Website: lowes
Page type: payment
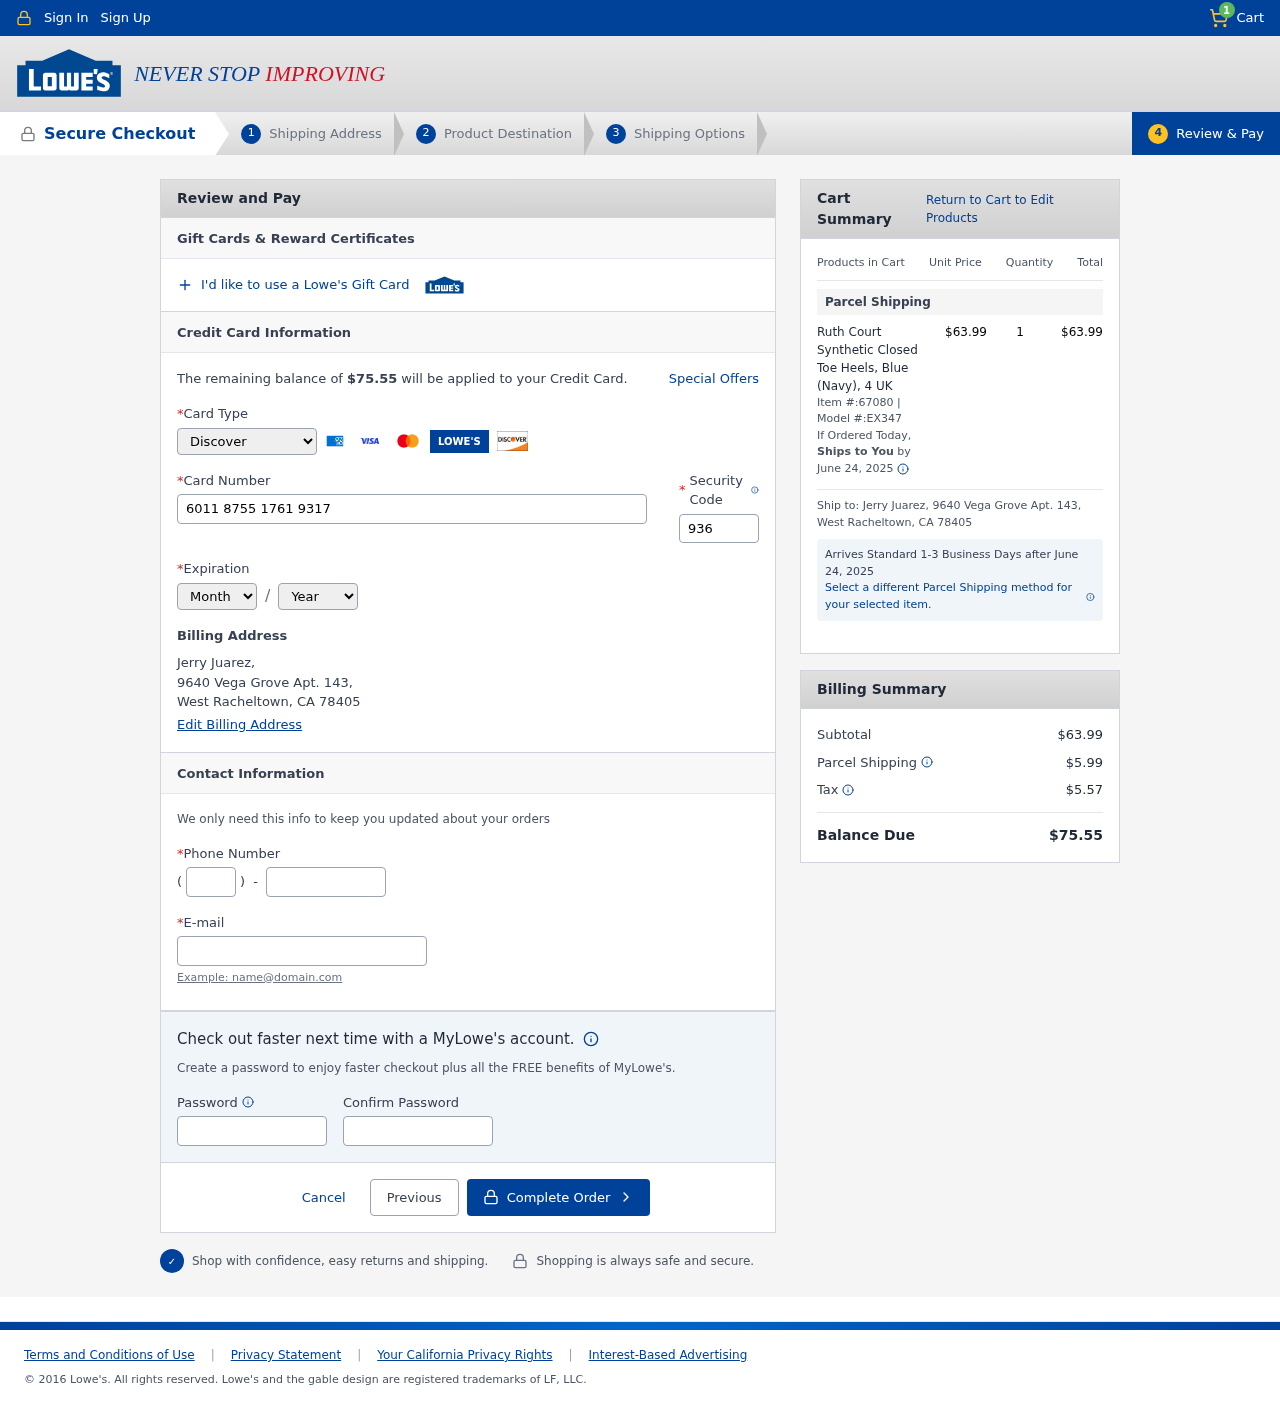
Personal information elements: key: PII_CARD_CVV
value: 936
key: PII_CARD_EXPIRY_MONTH
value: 01
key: PII_CARD_EXPIRY_YEAR
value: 26
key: PII_CARD_NUMBER
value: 6011 8755 1761 9317
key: PII_CARD_TYPE
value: Discover
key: PII_CITY_STATE_ZIP
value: West Racheltown, CA 78405
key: PII_EMAIL
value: jerry.juarez@hotmail.com
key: PII_FULLNAME
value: Jerry Juarez,
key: PII_PHONE
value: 4986685216
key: PII_PHONE_AREA
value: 498
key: PII_STREET
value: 9640 Vega Grove Apt. 143,
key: PII_FULLNAME2
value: Jerry Juarez
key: PII_STREET2
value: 9640 Vega Grove Apt. 143
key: PII_CITY_STATE_ZIP2
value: West Racheltown, CA 78405
Product elements: key: PRODUCT1_NAME
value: Ruth Court Synthetic Closed Toe Heels, Blue (Navy), 4 UK
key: PRODUCT1_PRICE
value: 63.99
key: PRODUCT1_QUANTITY
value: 1
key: PRODUCT1_ITEM
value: Item #:67080
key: PRODUCT1_MODEL
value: Model #:EX347
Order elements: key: ORDER_NUM_ITEMS
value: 1
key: ORDER_TOTAL
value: $75.55
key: ORDER_SHIPPING_DATE
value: June 24, 2025
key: ORDER_SUBTOTAL
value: $63.99
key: ORDER_SHIPPING_DATE2
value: June 24, 2025
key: ORDER_SHIPPING_COST
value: $5.99
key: ORDER_TAX
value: $5.57